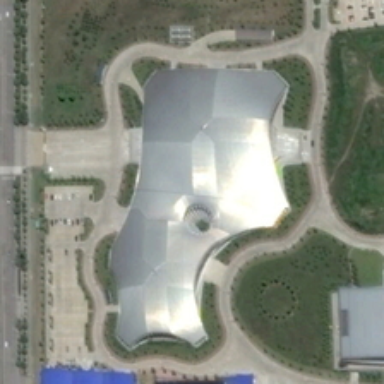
Many green trees and several buildings are around an irregular silver gray center building .